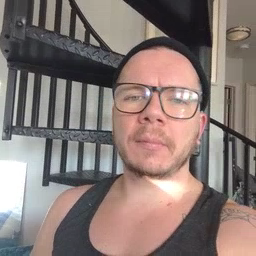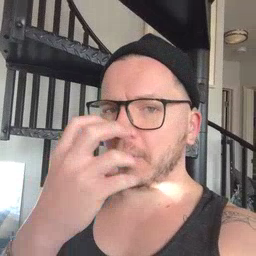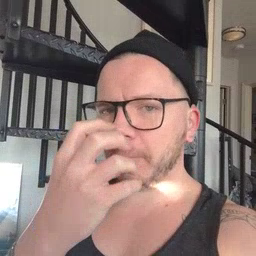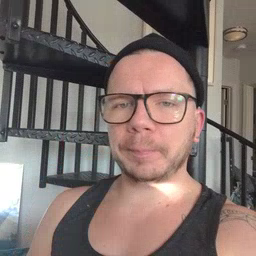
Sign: clown